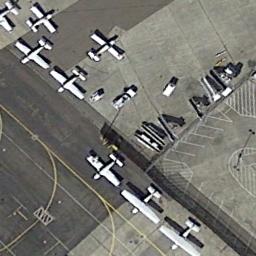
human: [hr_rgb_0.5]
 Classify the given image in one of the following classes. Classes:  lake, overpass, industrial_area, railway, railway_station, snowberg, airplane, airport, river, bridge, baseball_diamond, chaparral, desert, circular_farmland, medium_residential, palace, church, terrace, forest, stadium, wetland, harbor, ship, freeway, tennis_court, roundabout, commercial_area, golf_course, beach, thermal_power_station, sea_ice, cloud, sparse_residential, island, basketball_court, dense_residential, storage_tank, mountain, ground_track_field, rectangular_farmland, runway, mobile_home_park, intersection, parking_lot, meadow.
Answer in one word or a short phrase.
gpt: airplane